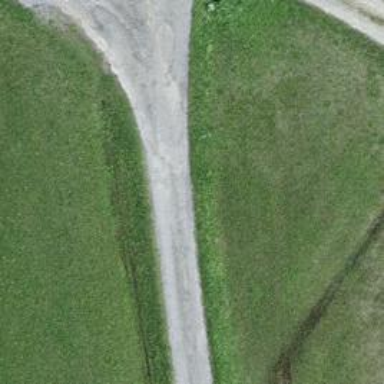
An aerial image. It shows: Gravel track with grade2 quality.